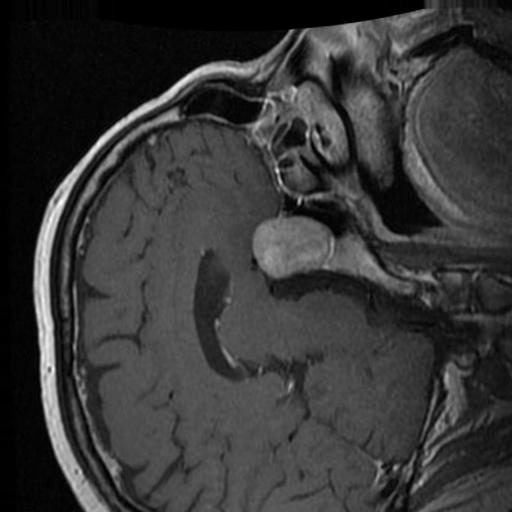
Label: brain_tumor